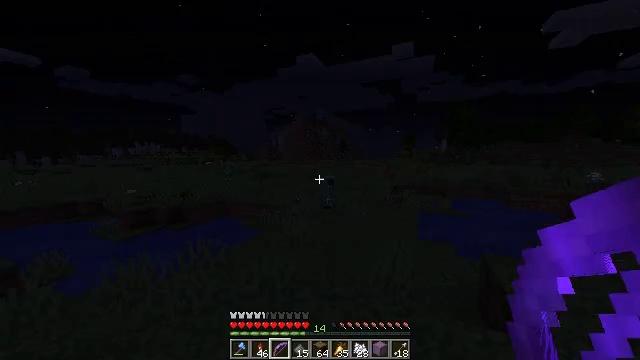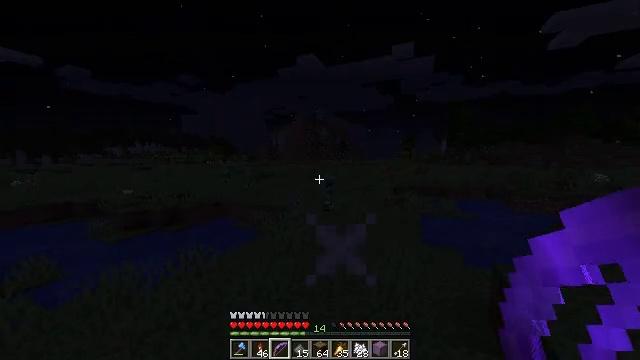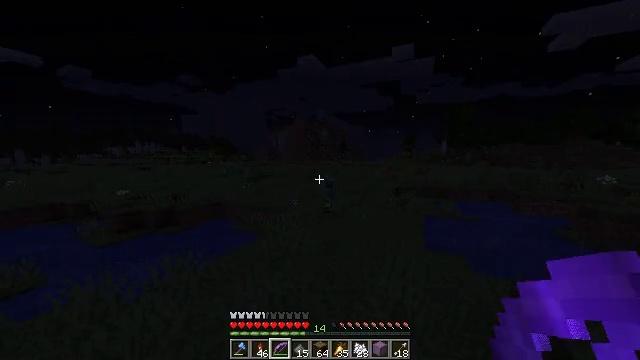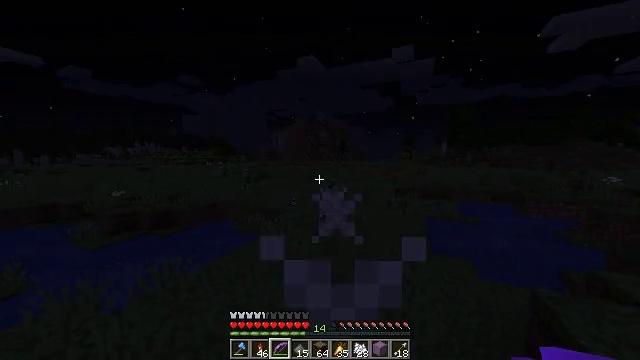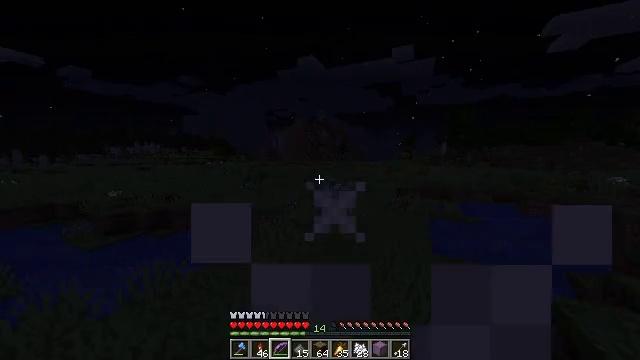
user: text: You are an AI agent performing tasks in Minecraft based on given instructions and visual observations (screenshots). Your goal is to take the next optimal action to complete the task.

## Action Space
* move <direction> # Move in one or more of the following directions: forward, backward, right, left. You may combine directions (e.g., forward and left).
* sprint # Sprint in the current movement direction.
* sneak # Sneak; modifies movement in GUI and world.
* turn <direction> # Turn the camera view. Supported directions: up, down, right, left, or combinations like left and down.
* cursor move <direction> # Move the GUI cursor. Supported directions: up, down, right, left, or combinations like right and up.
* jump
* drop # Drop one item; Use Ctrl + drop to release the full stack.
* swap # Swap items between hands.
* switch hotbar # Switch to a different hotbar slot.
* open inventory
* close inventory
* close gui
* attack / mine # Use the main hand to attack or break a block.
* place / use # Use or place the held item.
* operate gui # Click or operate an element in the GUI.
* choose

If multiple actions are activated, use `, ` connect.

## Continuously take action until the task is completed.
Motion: motion action
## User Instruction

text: Defeat the creeper.
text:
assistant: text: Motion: move forward, sprint
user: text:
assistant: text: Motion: move forward, sprint
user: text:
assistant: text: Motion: move forward, sprint
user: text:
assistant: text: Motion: move forward, sprint
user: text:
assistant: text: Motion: sprint